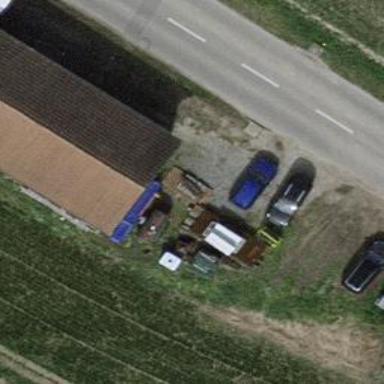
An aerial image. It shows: Driveway.